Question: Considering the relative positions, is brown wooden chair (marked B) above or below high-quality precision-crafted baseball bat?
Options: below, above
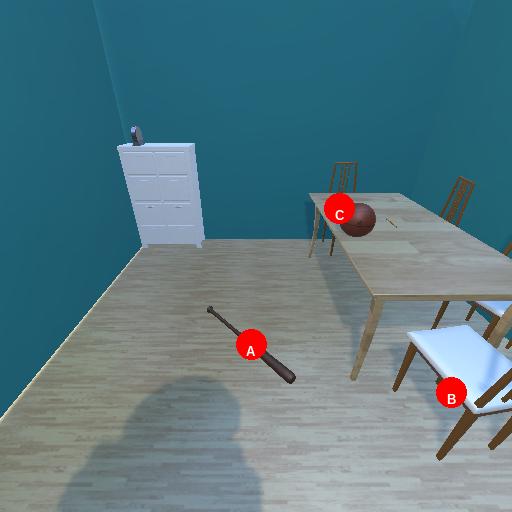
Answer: below